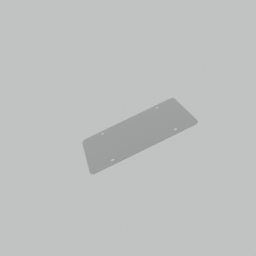
Label: mechanical